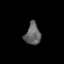
Tissue: lung
Cell type: Epithelial cells
Senescence score: 0.2289
Nuclear area (px): 327
Mean DAPI intensity: 99.217